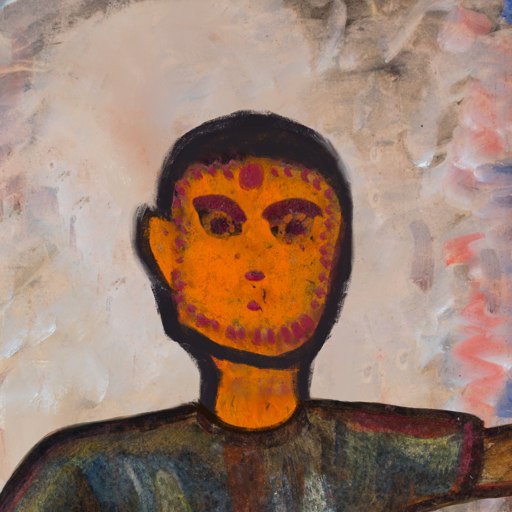
Background: Roy_Bahadur, Head And Neck Front: Doll, Face Front: Doll, Bust: Mosgoul, Hair Front: Blank, Head Accessory: Blank, Second Necklace: Blank, Necklace: Blank, Baby: Blank